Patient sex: M
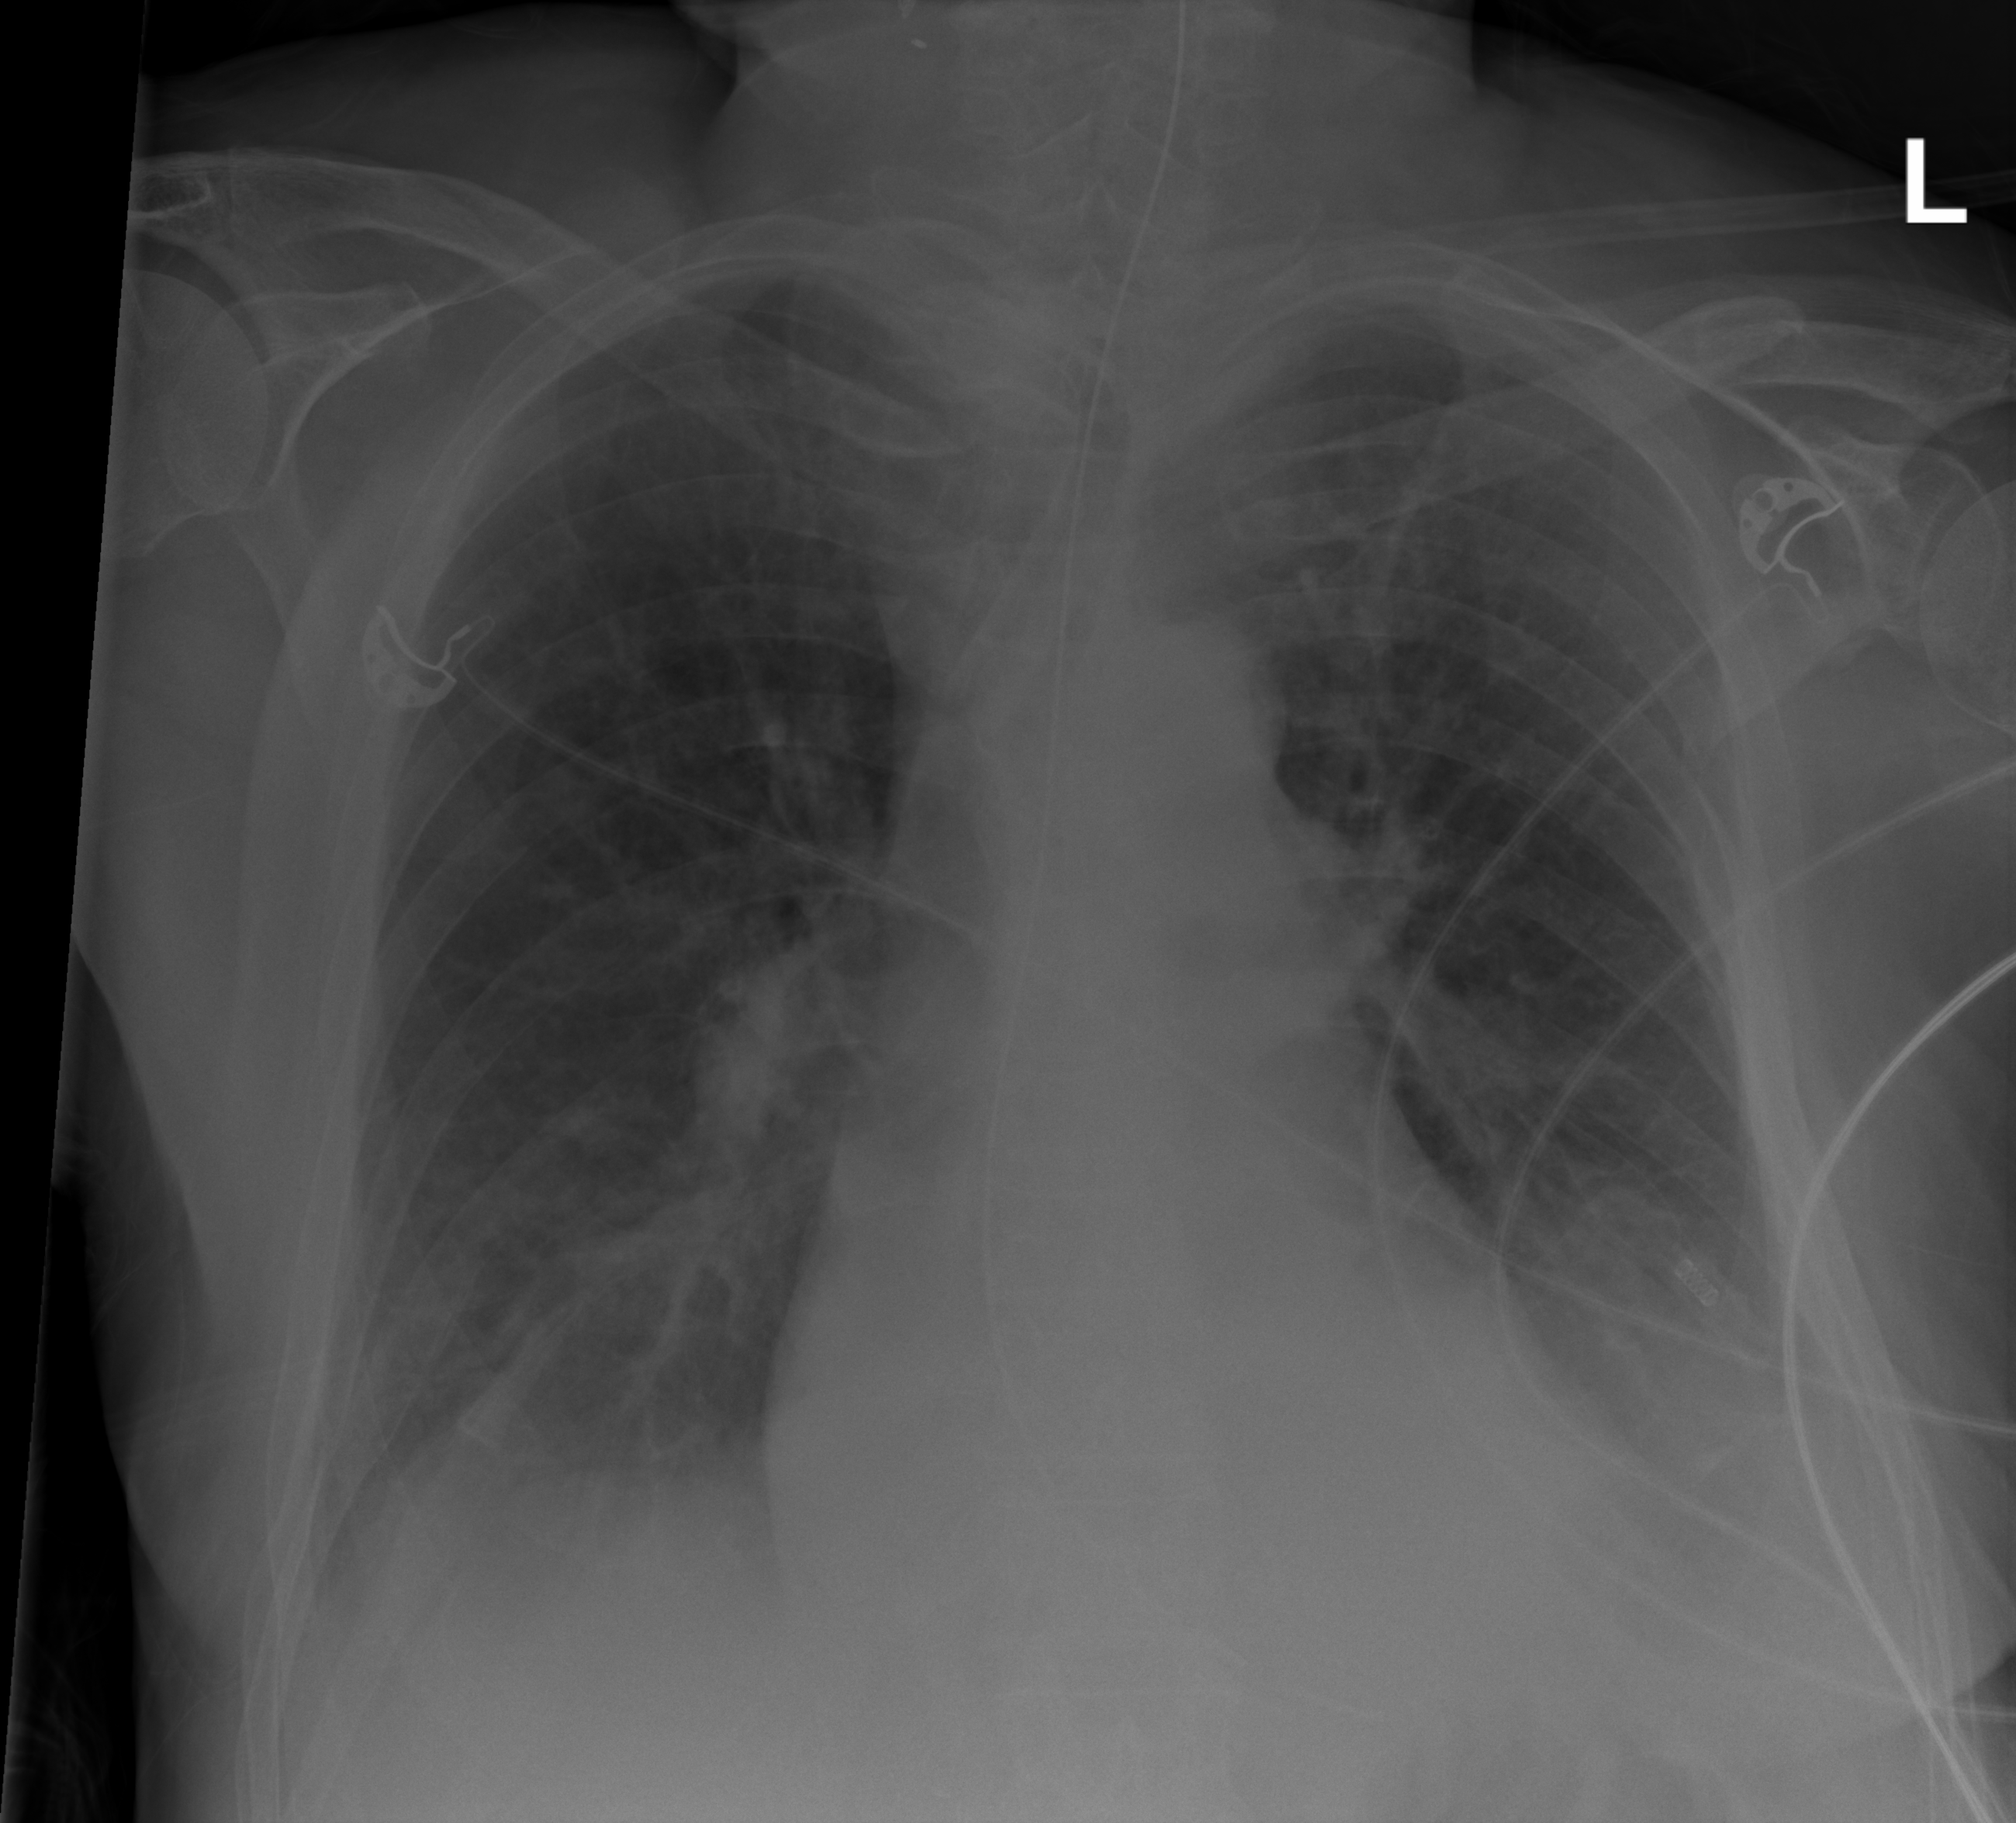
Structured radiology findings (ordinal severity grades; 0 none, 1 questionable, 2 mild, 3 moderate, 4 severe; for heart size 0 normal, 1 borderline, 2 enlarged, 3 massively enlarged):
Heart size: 2
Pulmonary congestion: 2
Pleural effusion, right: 3
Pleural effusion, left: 3
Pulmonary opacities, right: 1
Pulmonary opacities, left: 1
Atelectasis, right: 3
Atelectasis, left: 3